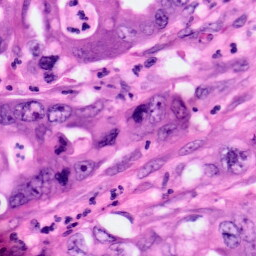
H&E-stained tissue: Pancreatic